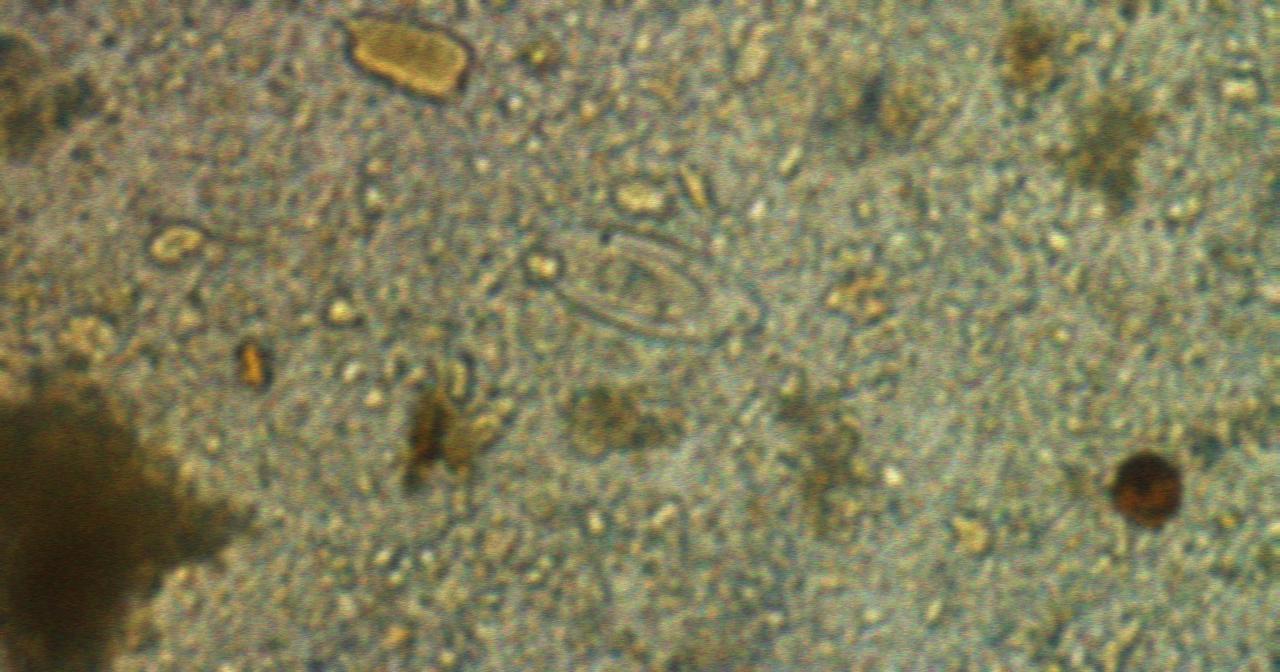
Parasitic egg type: Enterobius vermicularis